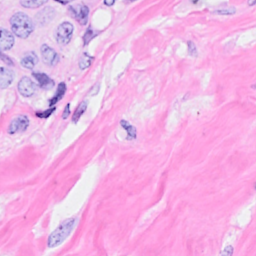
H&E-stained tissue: Breast